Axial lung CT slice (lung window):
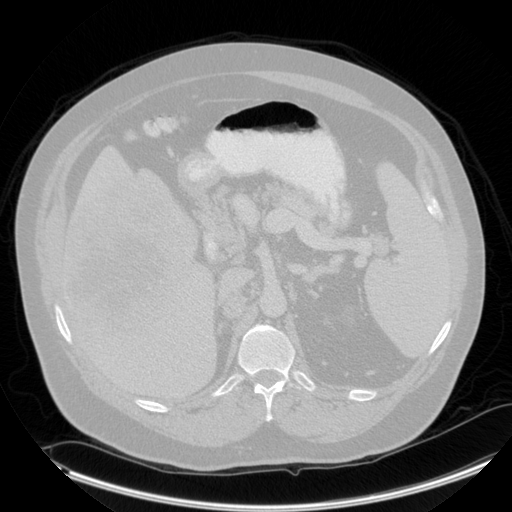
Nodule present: no